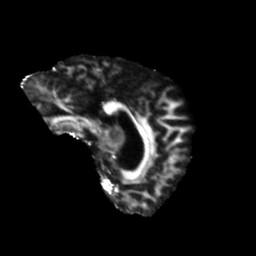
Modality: FA
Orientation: sagittal
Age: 49
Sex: male
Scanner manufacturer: siemens
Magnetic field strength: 3 T
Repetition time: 5.47 s
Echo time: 0.0854 s